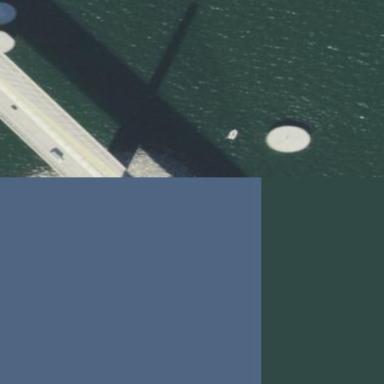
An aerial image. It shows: Bridge supported by pillars.